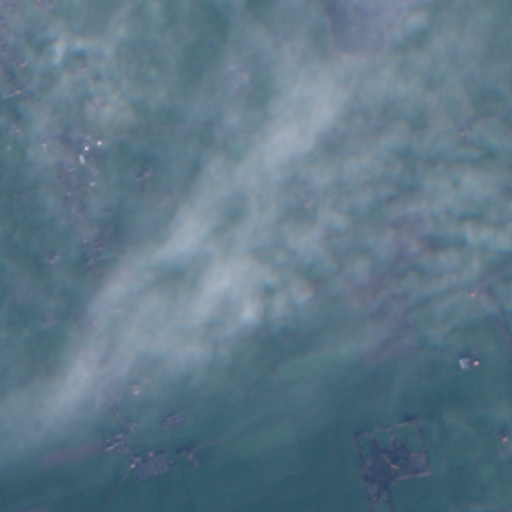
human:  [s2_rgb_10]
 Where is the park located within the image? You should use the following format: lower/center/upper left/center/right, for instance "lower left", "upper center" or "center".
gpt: The park is located in the upper left of the image.
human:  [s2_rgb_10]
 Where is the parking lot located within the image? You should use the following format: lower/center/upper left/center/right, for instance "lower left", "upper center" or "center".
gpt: The parking lot is located in the upper left of the image.
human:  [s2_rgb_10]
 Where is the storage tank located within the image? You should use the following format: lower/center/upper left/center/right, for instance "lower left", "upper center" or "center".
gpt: The storage tank is located in the lower left of the image.
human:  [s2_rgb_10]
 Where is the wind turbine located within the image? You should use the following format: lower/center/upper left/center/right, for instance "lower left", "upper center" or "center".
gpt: The wind turbine is located in the upper left of the image.
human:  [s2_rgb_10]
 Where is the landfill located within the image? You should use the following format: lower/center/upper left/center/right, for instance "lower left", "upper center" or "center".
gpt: There is no landfill in the image.